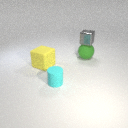
large green rubber sphere behind large yellow rubber cube